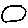
Label: circle